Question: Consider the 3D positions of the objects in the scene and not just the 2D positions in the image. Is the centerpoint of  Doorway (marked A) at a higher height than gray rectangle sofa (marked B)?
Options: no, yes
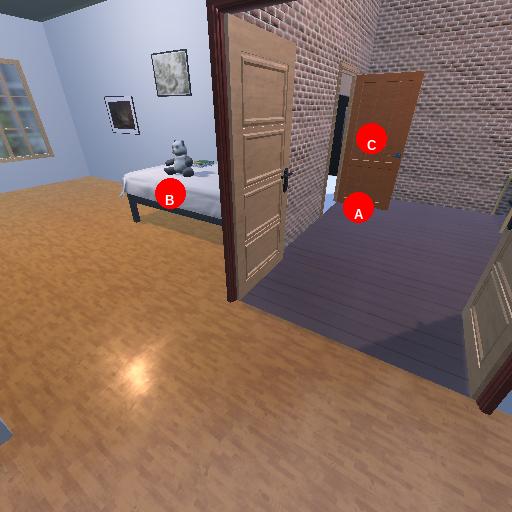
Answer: no